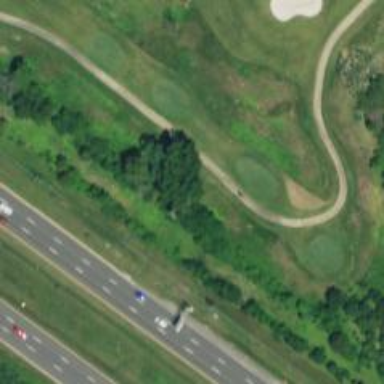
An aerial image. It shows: View of golf hole.